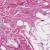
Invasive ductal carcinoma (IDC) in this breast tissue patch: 0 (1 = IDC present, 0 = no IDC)